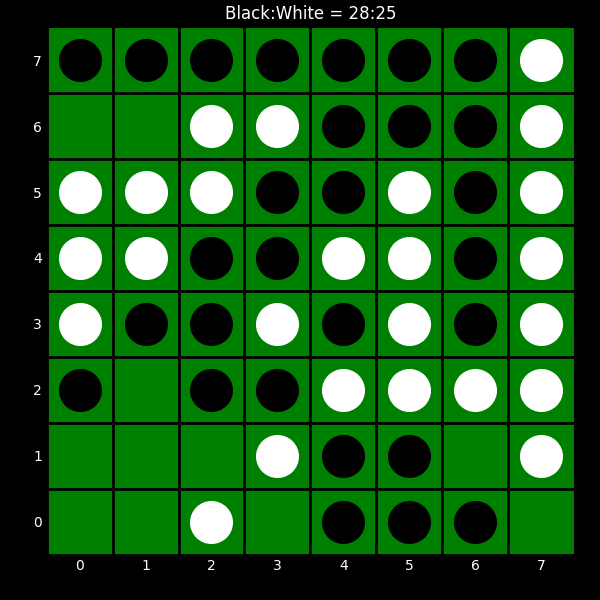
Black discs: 28
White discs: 25